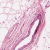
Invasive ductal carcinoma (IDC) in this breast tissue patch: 0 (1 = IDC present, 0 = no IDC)